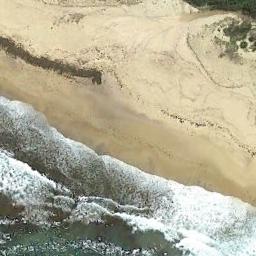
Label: beach